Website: lowes
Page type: newsletter-management
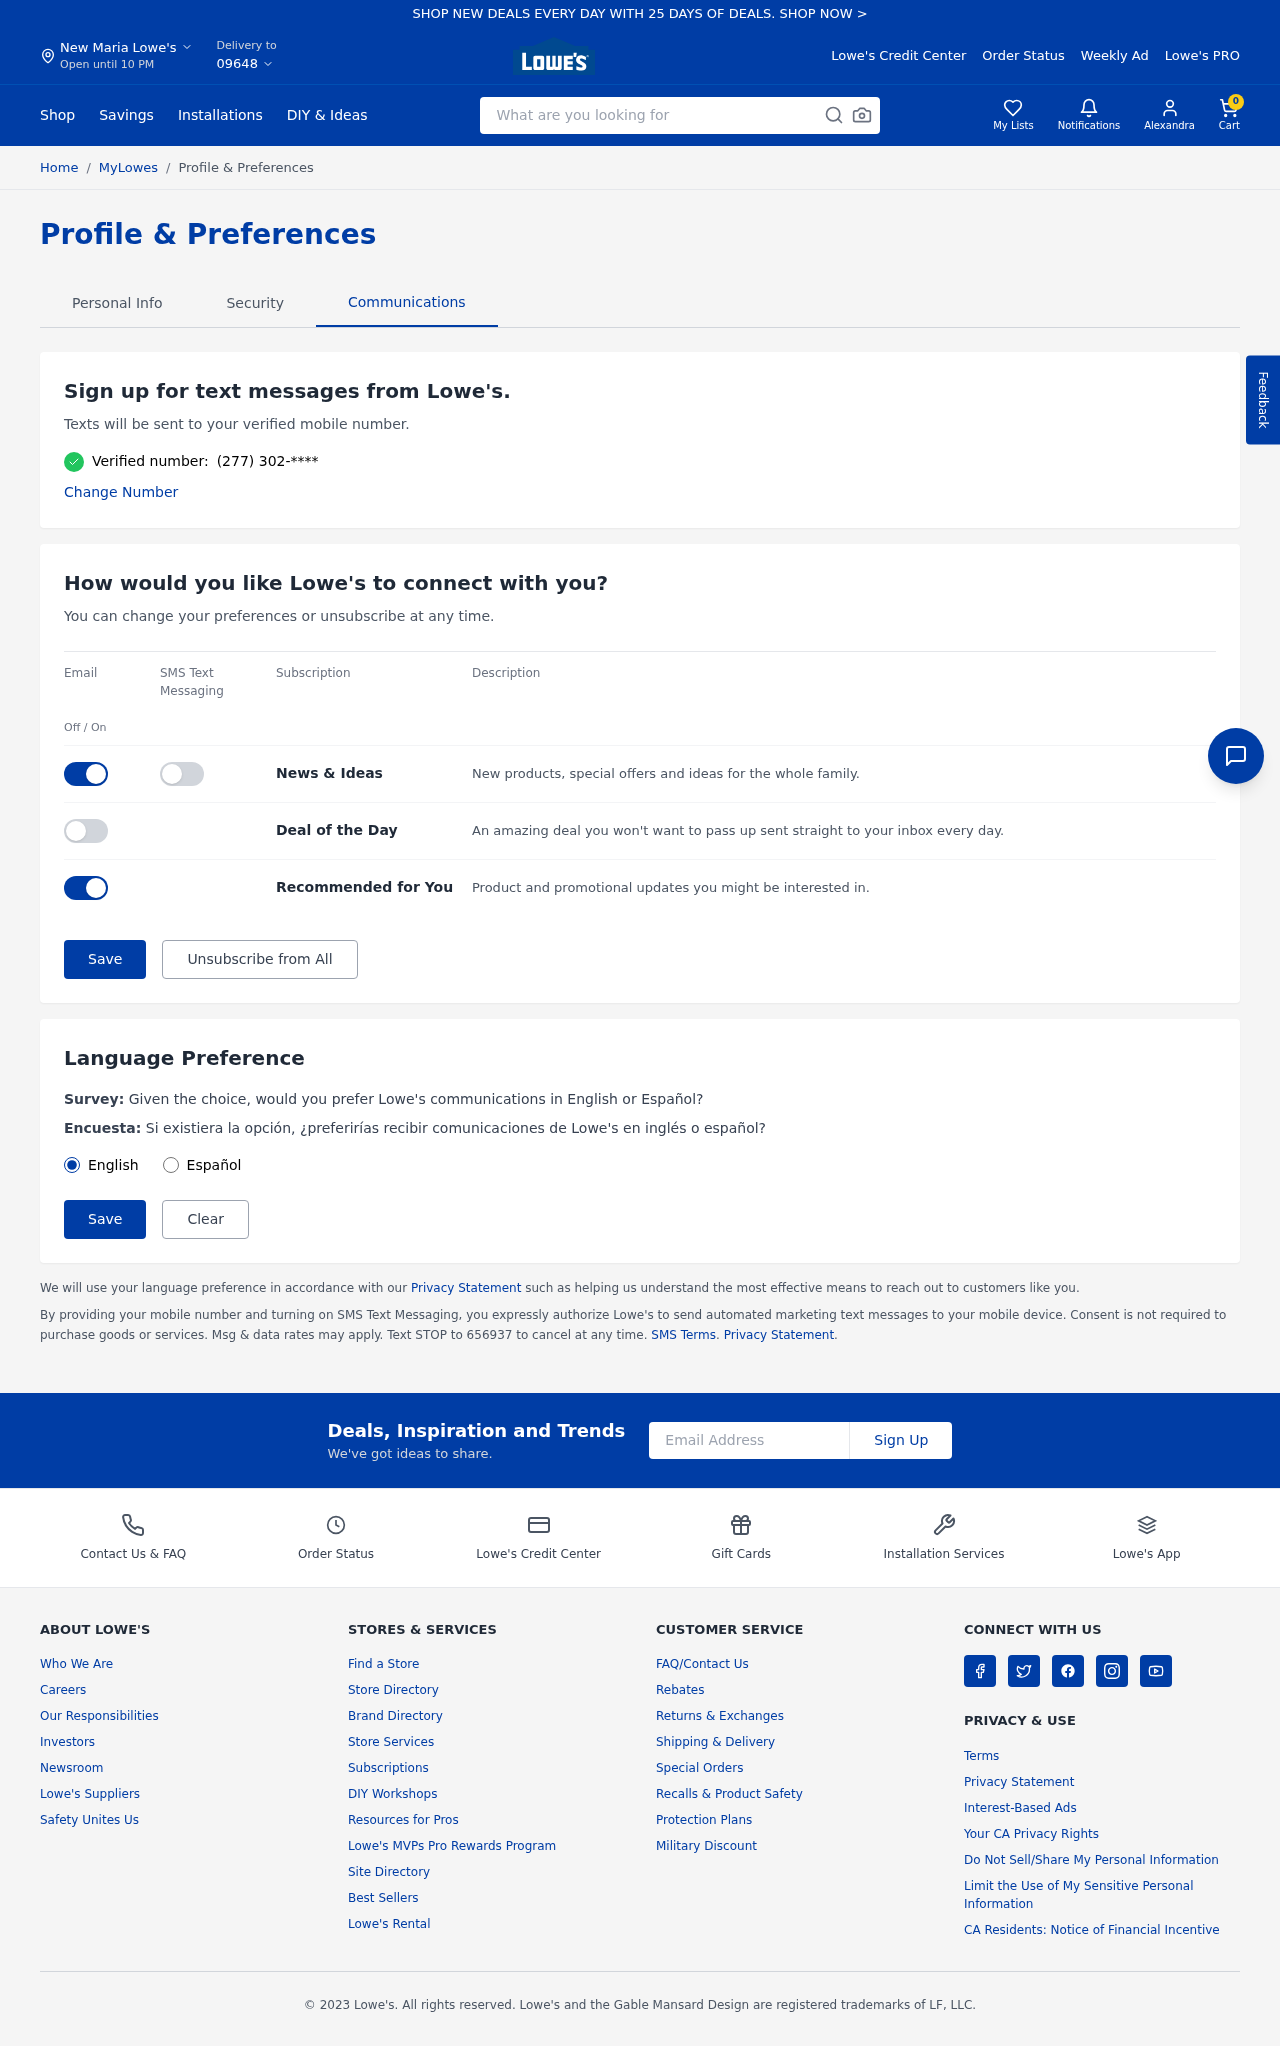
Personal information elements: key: PII_CITY
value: New Maria
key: PII_EMAIL
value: alexandra.morales@gmail.com
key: PII_FIRSTNAME
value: Alexandra
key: PII_POSTCODE
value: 09648
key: PII_PHONE
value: (277) 302
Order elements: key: ORDER_NUM_ITEMS
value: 0
Search elements: key: HEADER_SEARCH
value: What are you looking for